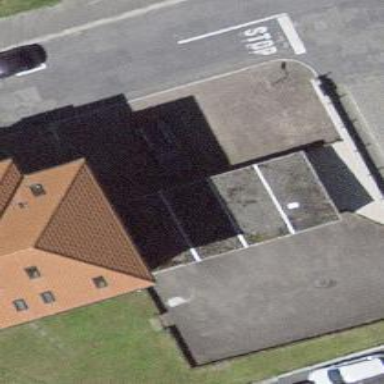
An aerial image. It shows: Flat-roofed garage.